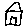
Label: house